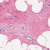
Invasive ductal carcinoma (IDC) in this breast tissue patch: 0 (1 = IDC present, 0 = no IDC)